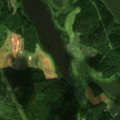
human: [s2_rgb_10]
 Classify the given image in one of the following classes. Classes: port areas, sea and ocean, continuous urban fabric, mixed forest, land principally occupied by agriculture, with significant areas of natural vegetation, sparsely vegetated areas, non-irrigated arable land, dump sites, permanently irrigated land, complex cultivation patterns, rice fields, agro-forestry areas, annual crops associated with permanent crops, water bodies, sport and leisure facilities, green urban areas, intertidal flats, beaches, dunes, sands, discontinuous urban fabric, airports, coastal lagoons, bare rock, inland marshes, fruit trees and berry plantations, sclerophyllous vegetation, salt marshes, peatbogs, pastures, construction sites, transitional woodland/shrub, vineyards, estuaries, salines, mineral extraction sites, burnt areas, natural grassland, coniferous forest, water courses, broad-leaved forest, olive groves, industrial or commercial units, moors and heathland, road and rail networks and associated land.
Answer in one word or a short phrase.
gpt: non-irrigated arable land, land principally occupied by agriculture, with significant areas of natural vegetation, mixed forest, transitional woodland/shrub, water bodies